Interaction volume radius: 5 \u00c5
Interaction volume height: 30 \u00c5
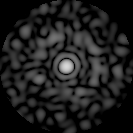
Disorder parameter: 0.841